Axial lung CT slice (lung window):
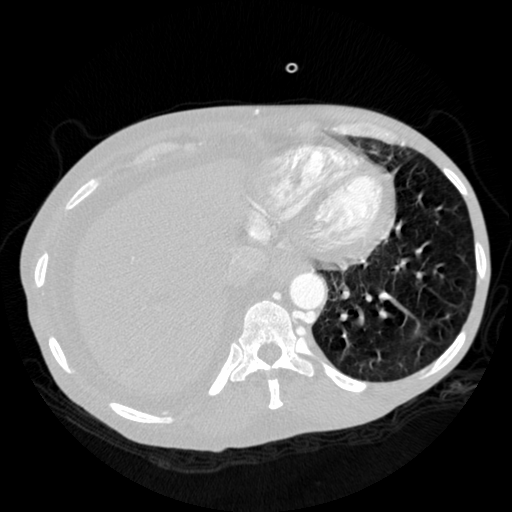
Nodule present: no